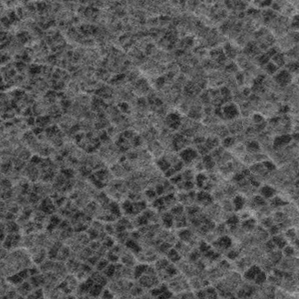
Label: frost